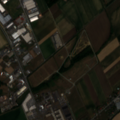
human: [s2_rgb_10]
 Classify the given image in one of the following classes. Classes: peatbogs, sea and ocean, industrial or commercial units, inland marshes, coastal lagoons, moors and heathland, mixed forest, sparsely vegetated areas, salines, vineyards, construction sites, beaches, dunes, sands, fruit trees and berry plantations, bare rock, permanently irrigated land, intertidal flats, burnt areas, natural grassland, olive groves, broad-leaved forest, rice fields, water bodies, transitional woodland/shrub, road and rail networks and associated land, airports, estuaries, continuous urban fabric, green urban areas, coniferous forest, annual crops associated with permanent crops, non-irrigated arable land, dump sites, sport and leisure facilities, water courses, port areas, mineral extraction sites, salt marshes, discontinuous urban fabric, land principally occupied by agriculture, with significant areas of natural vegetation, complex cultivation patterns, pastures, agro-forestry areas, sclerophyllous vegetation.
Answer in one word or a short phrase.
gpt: discontinuous urban fabric, industrial or commercial units, non-irrigated arable land, broad-leaved forest